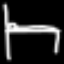
Label: bed